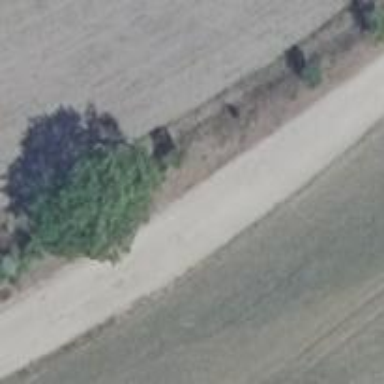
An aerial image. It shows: Deciduous tree with broadleaved leaves.